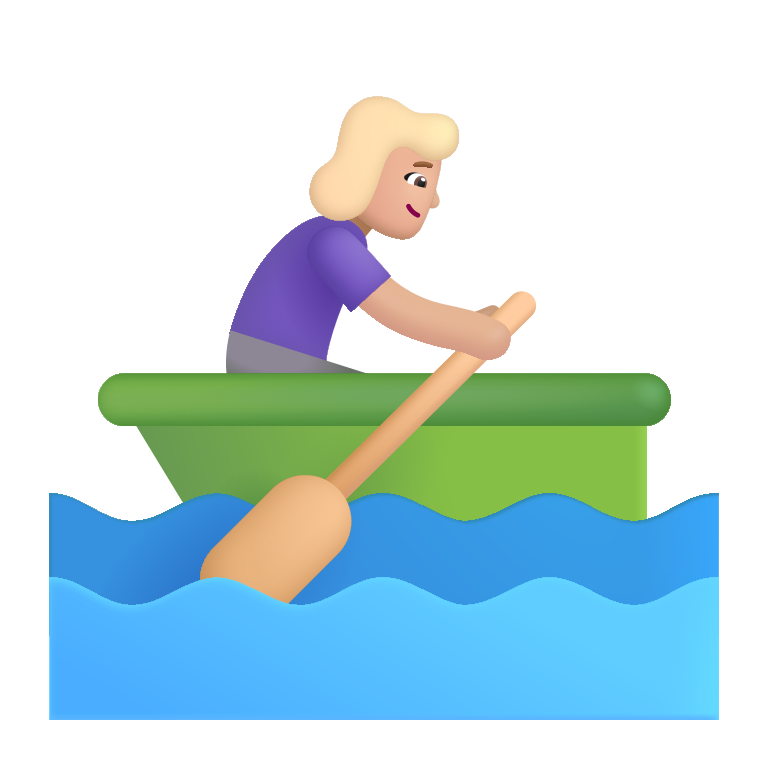
woman rowing boat color  light